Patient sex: F
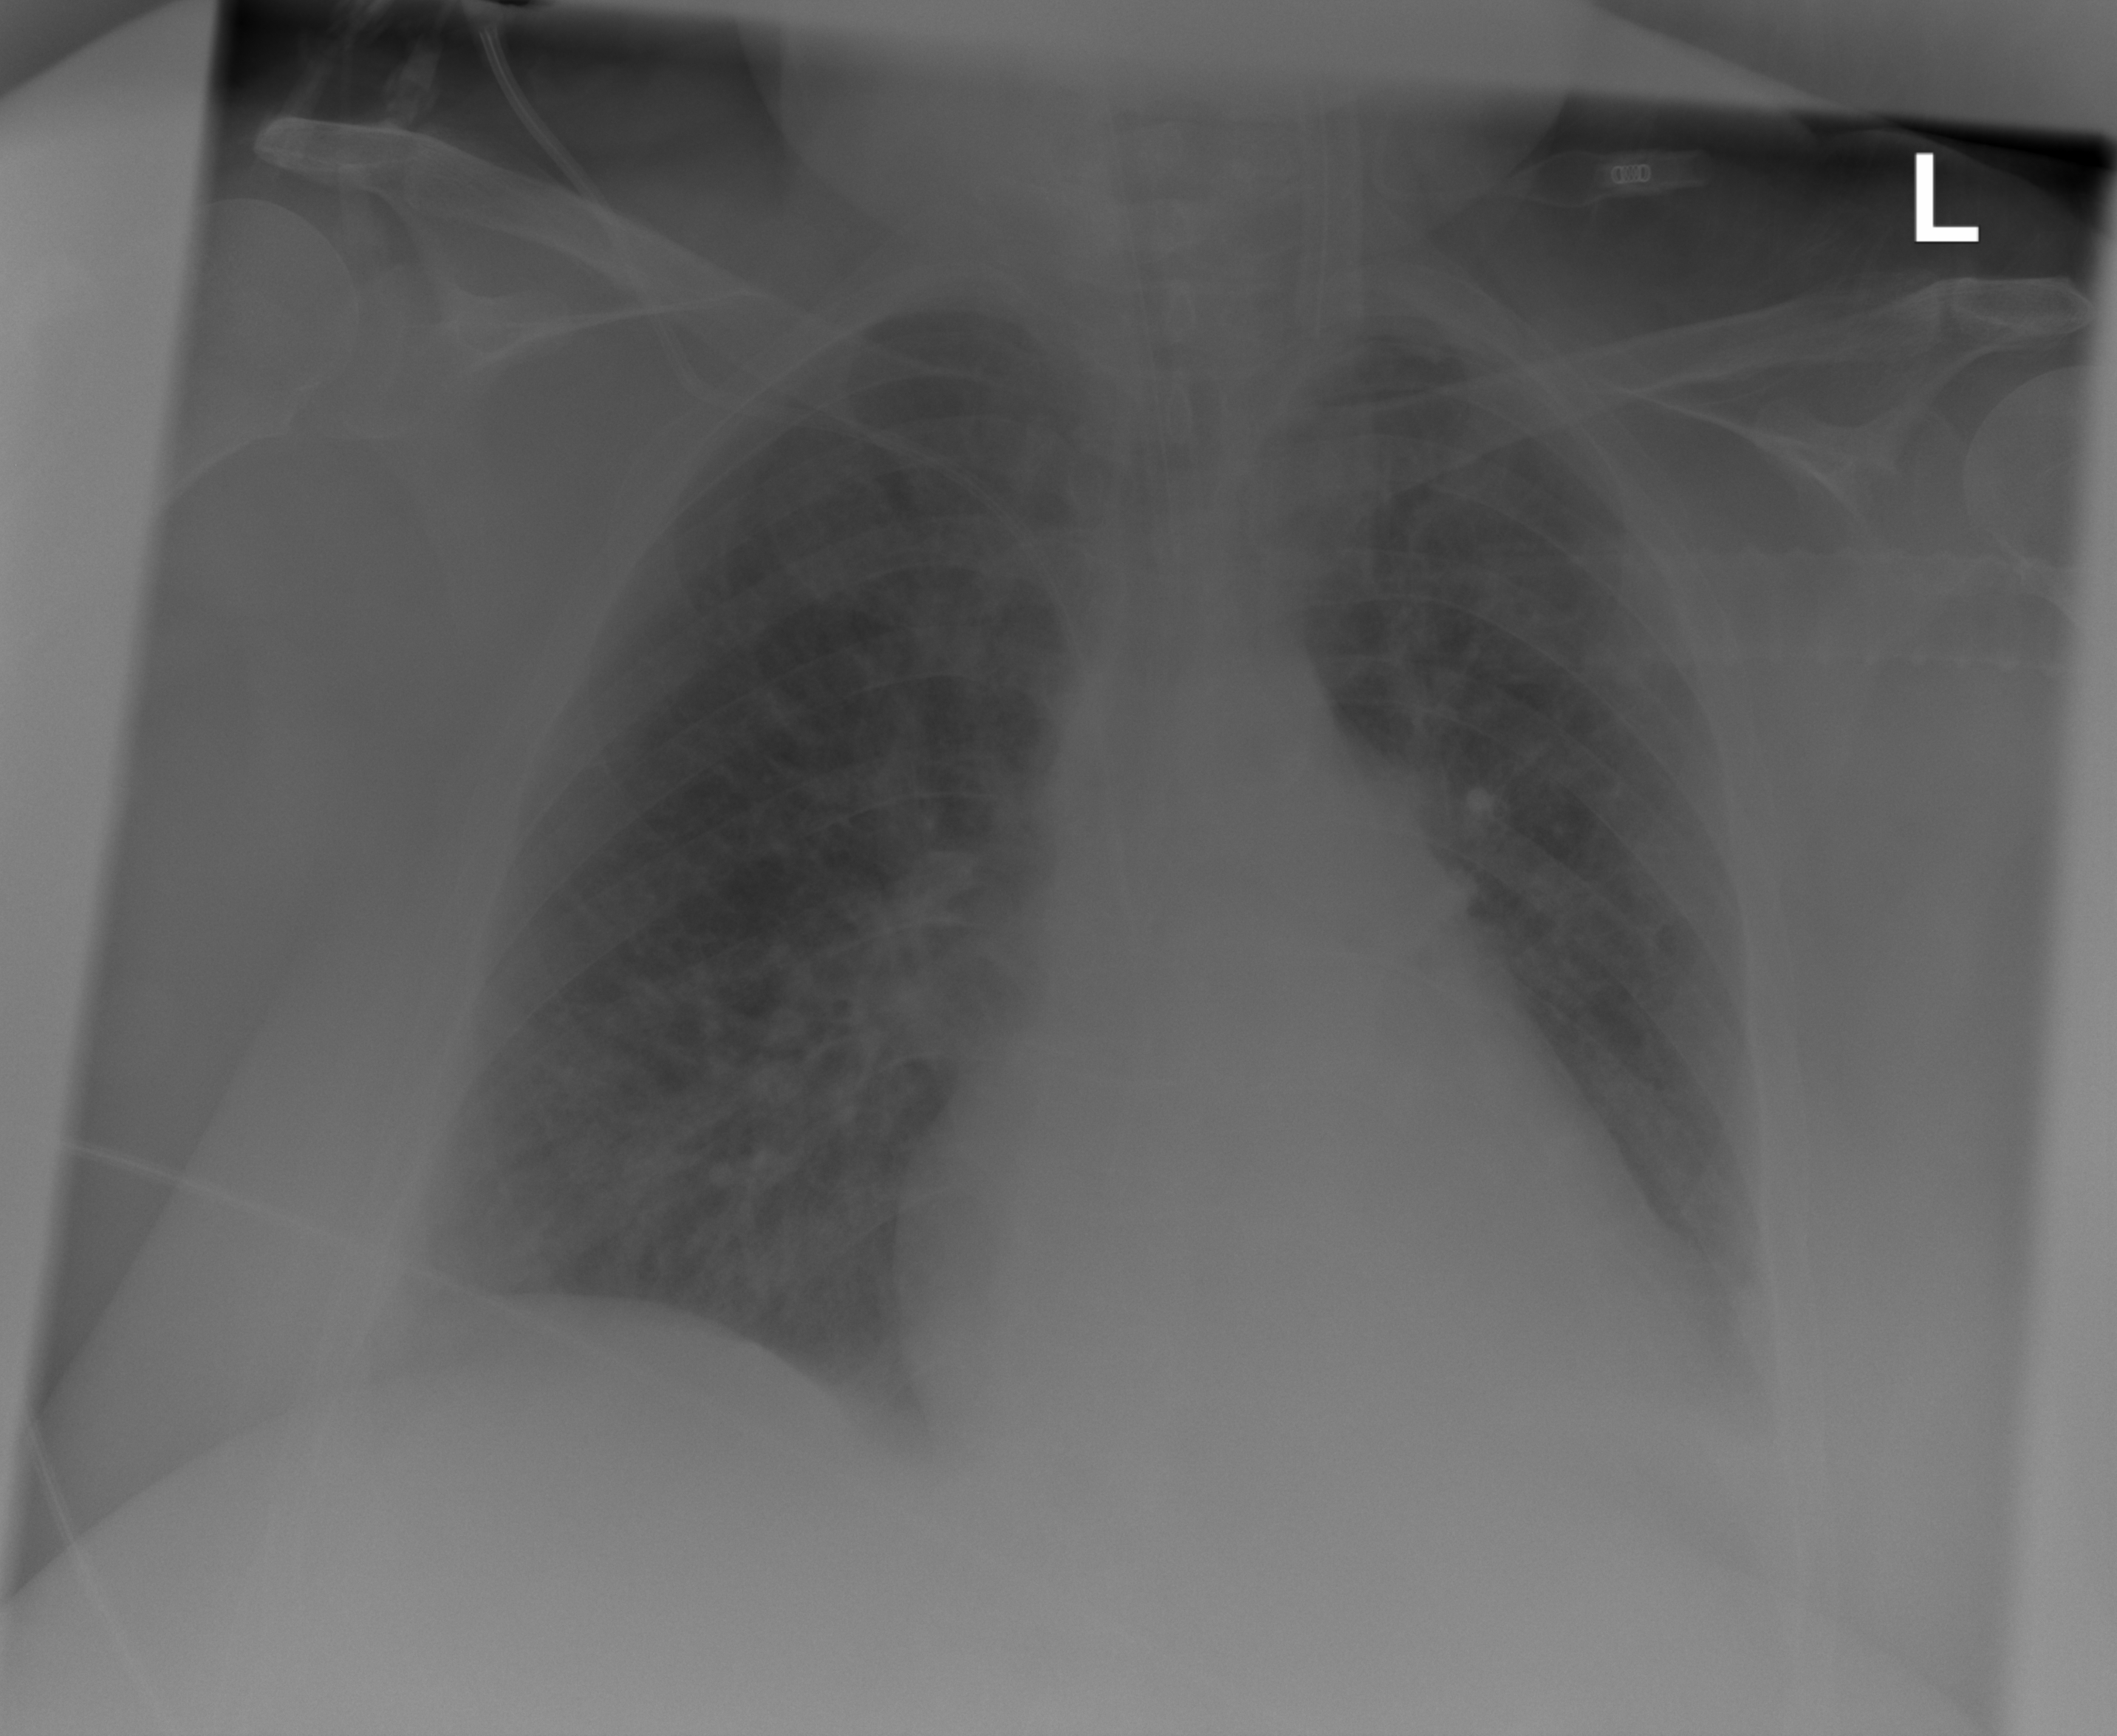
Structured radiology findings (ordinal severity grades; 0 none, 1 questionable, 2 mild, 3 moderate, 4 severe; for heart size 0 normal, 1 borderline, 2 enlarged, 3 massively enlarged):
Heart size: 0
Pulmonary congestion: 2
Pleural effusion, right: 2
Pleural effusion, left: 2
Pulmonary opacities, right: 0
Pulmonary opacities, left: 0
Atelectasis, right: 2
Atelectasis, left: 2